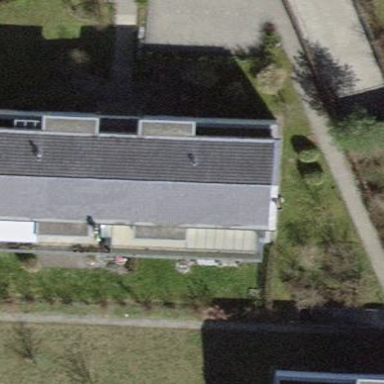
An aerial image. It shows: Building with tiled roof.